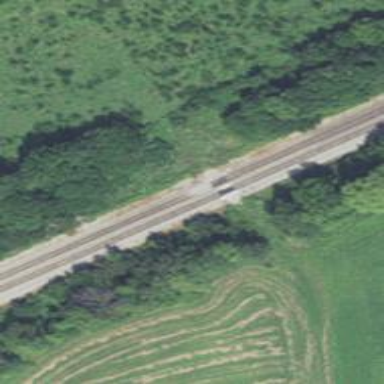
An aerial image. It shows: Railway track.